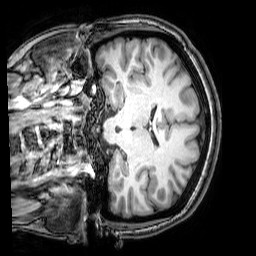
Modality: T1w
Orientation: coronal
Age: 23
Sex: female
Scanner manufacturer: philips
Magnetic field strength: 3 T
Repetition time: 0.008113 s
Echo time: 0.003709 s